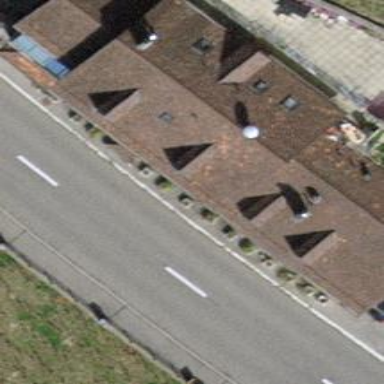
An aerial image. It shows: Restaurant building.